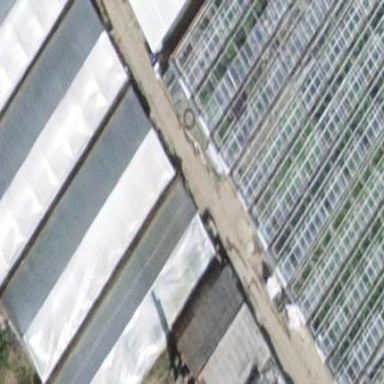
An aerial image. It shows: Greenhouse.